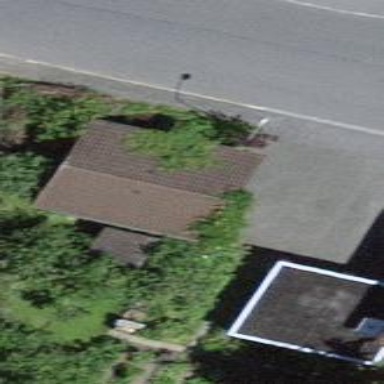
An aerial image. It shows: Garage.